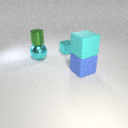
small cyan metal cube behind large blue rubber cube